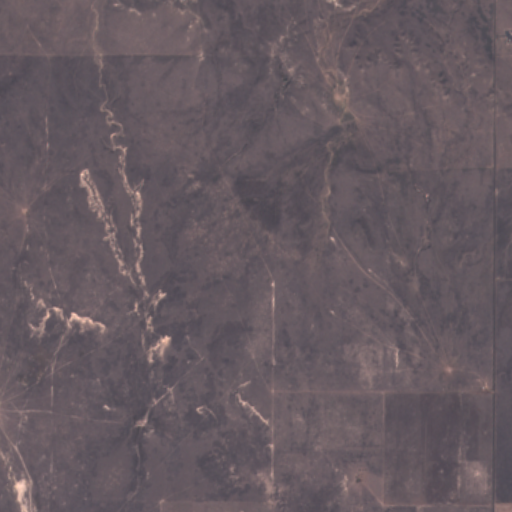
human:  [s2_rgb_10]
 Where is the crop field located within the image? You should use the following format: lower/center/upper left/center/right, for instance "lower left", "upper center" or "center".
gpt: The crop field is located in the lower right of the image.
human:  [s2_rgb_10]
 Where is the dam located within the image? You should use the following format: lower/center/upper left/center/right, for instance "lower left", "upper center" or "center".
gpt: The dam is located in the lower left of the image.
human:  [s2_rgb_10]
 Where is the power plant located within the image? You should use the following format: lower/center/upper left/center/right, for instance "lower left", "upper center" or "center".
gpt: There is no power plant in the image.